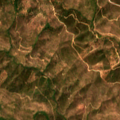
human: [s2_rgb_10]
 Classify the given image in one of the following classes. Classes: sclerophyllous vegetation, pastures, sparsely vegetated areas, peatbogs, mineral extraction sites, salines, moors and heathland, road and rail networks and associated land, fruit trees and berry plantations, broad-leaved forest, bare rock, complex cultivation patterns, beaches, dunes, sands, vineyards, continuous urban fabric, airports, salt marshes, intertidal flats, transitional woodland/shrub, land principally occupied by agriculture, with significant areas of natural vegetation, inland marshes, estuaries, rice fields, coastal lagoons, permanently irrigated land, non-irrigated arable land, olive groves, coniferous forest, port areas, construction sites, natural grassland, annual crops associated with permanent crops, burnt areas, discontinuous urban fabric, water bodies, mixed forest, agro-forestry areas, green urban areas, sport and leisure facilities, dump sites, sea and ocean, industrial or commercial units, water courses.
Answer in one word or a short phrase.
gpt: land principally occupied by agriculture, with significant areas of natural vegetation, broad-leaved forest, sclerophyllous vegetation, transitional woodland/shrub